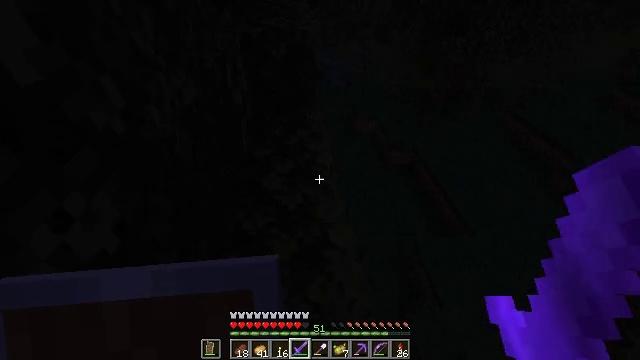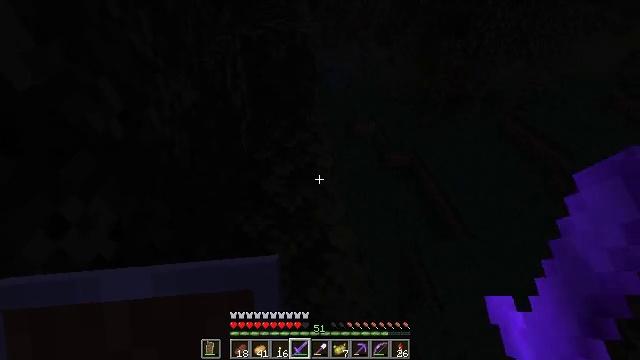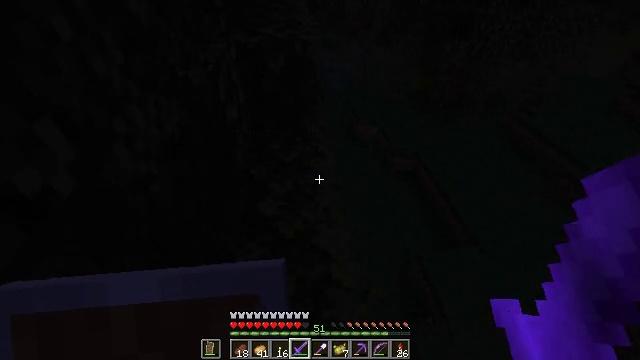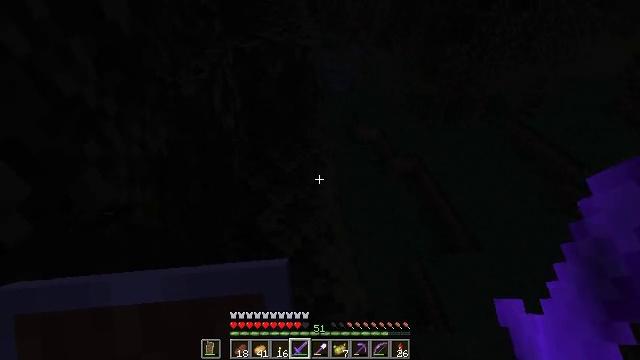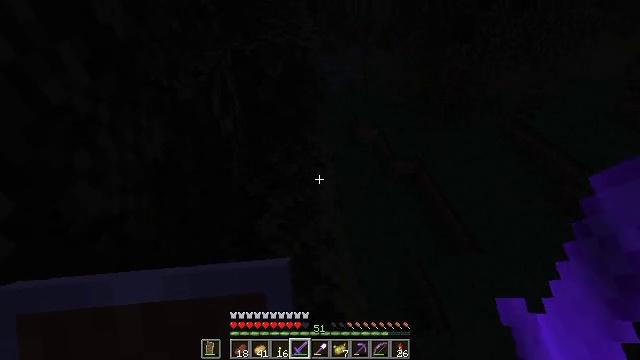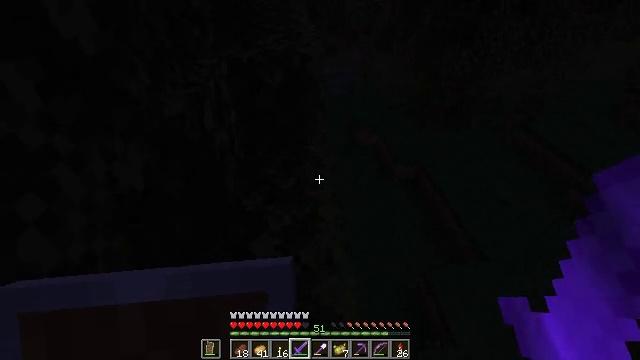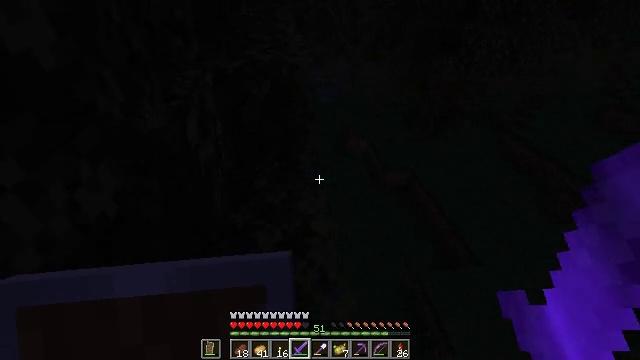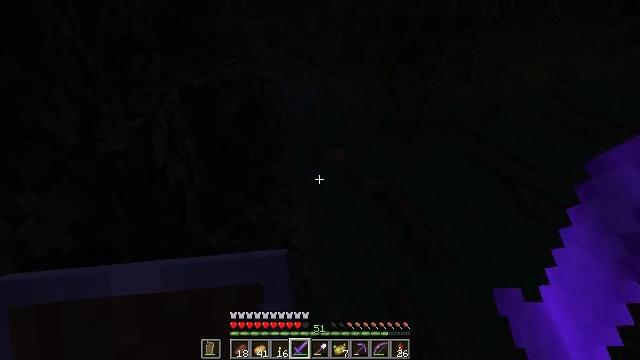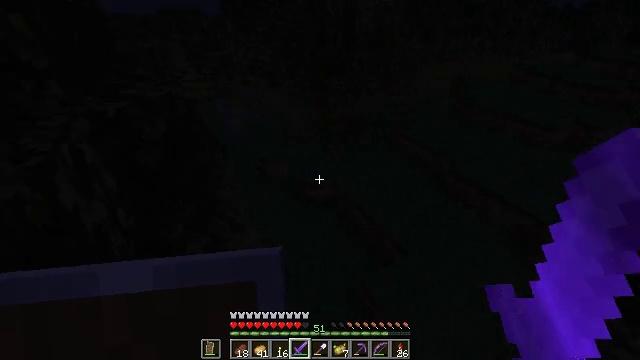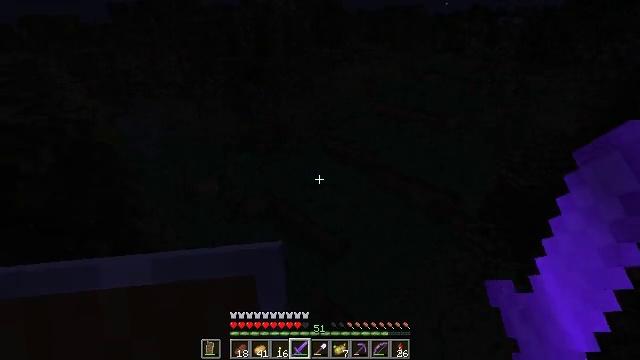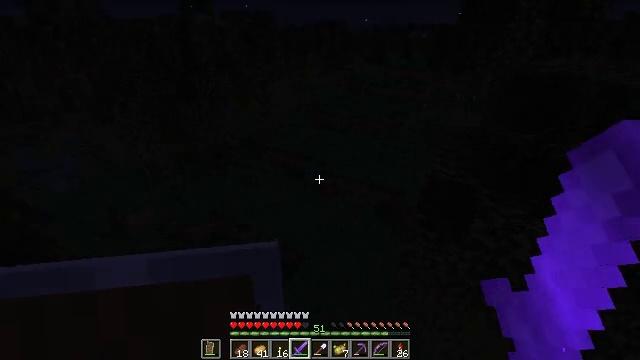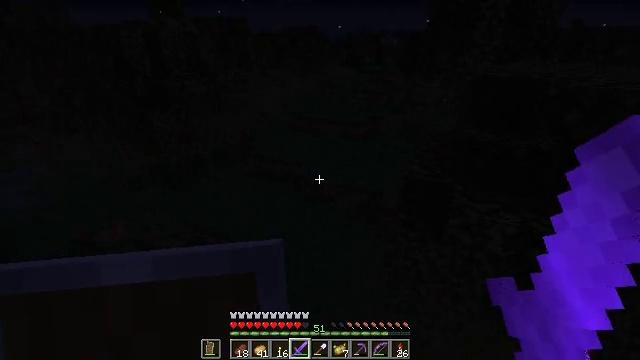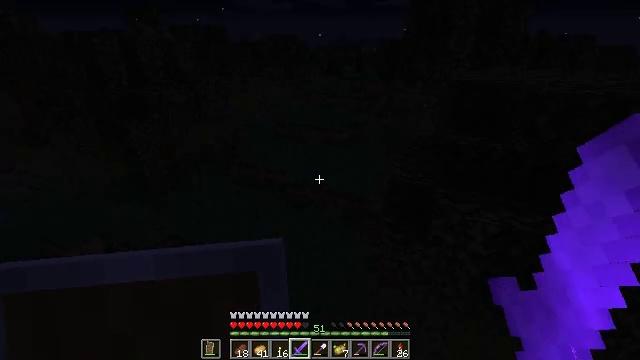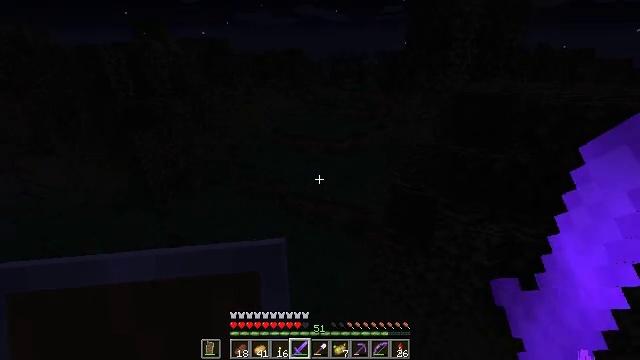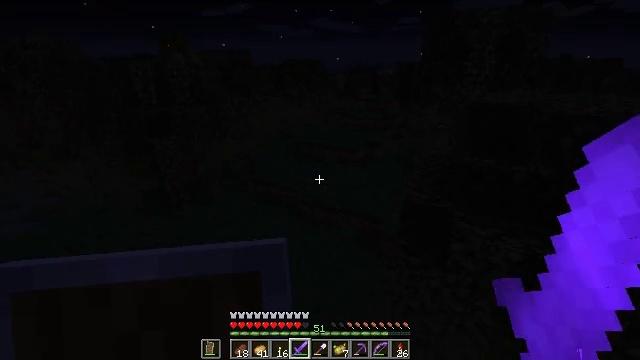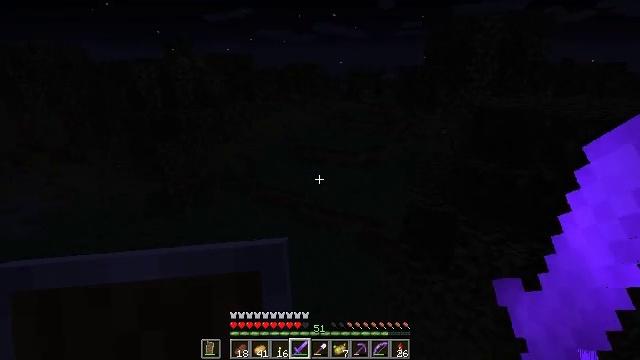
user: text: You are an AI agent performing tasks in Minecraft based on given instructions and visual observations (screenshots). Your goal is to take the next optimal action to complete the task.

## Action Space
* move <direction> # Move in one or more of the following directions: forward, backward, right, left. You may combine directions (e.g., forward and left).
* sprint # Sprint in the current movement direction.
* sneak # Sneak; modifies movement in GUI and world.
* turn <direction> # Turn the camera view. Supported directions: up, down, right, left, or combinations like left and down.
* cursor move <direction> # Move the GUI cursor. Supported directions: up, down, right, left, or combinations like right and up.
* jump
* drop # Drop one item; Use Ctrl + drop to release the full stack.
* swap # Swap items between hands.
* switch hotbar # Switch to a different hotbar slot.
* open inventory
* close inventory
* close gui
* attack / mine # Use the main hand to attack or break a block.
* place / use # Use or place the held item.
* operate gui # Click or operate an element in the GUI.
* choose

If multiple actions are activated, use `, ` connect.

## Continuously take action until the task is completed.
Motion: motion action
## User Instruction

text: Hunt mobs.
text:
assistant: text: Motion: move forward
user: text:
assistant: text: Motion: move forward
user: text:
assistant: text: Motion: move forward
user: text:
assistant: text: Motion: move forward
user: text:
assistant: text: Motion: no_op
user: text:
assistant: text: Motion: turn right and up
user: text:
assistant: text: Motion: turn right and up
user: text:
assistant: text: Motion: turn right and up
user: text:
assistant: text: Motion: turn right and up
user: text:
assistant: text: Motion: turn right and up
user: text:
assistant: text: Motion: turn right and up
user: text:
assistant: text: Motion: turn right and up
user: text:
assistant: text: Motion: turn up
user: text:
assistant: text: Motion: turn left and up
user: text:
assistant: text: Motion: no_op
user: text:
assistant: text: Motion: no_op
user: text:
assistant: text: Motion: no_op
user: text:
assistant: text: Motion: turn right
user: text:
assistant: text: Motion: no_op
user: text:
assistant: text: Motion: no_op
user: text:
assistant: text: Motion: turn right
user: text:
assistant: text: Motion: turn right
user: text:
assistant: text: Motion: no_op
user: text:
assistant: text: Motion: no_op
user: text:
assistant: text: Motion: no_op
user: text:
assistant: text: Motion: no_op
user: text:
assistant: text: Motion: turn right
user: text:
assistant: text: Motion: turn right
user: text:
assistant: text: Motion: turn right
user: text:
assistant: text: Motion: turn right